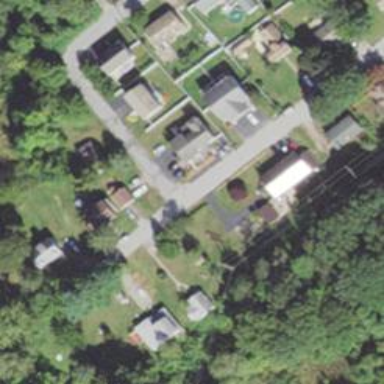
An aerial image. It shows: Residential driveway.